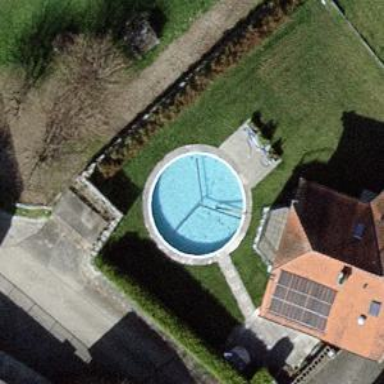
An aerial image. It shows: Swimming pool area designated for leisure and sport.